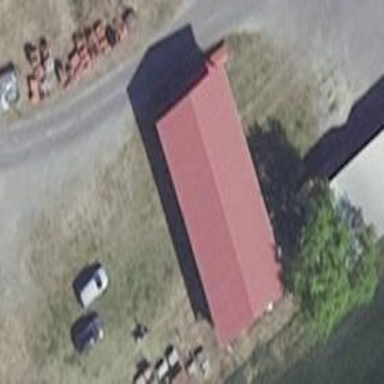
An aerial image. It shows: Farm auxiliary building.